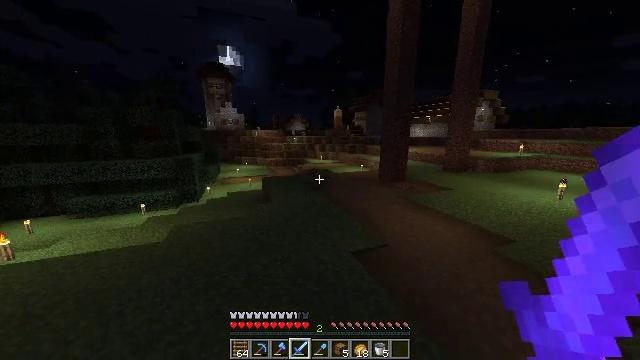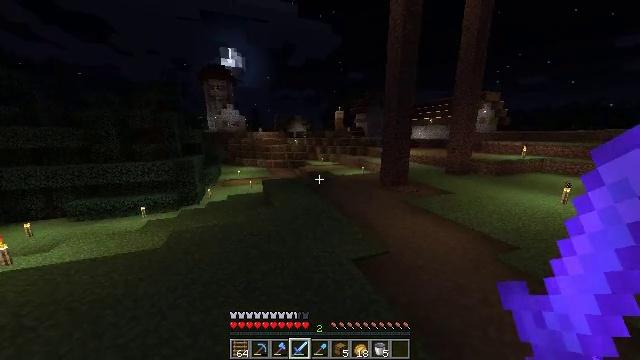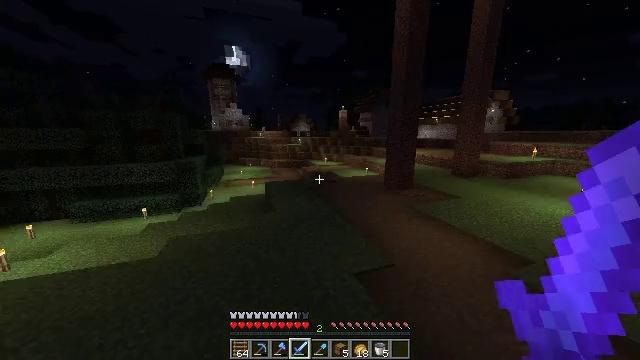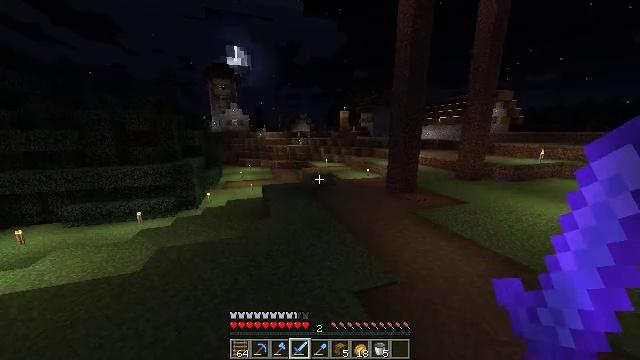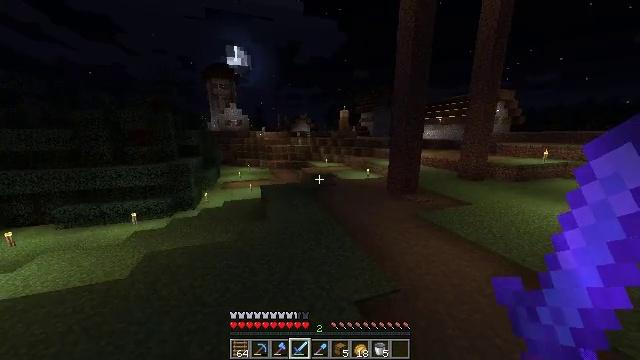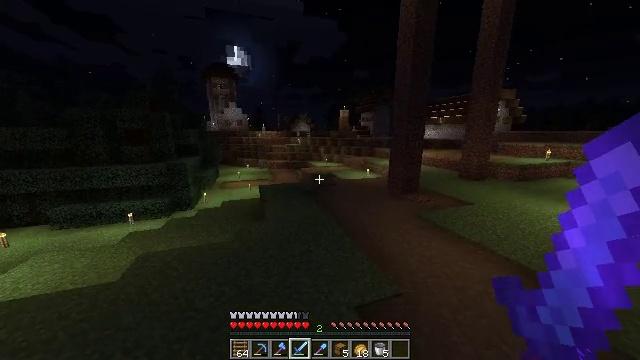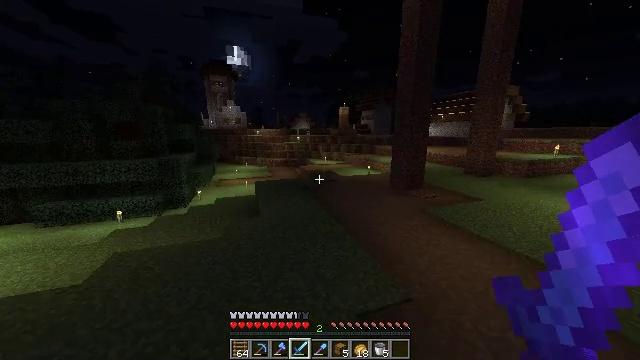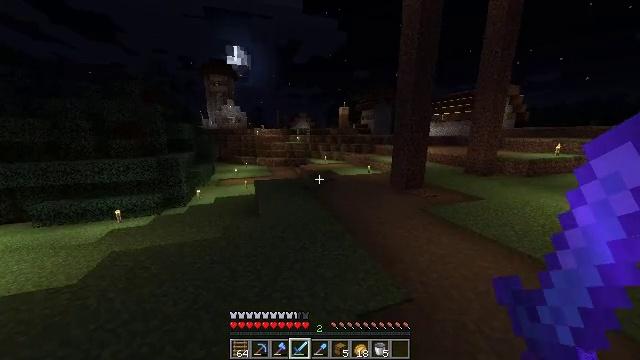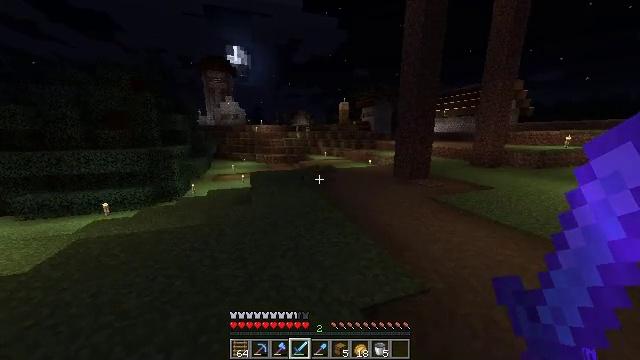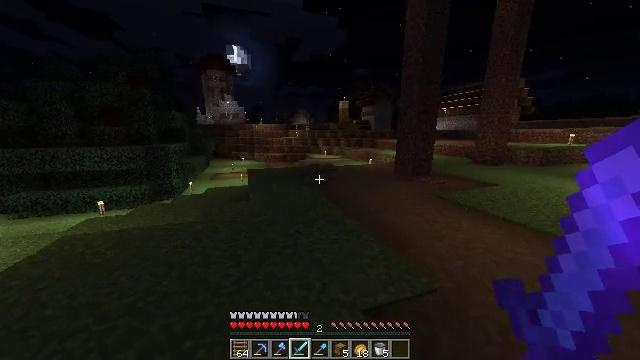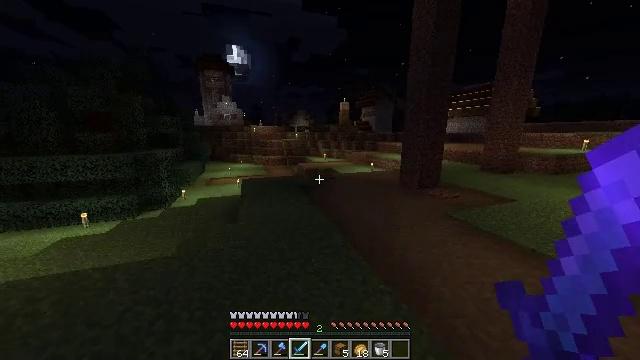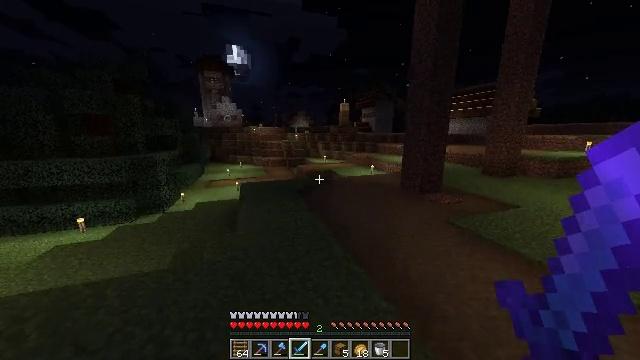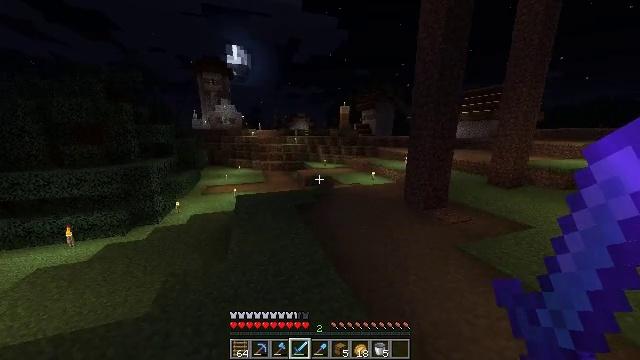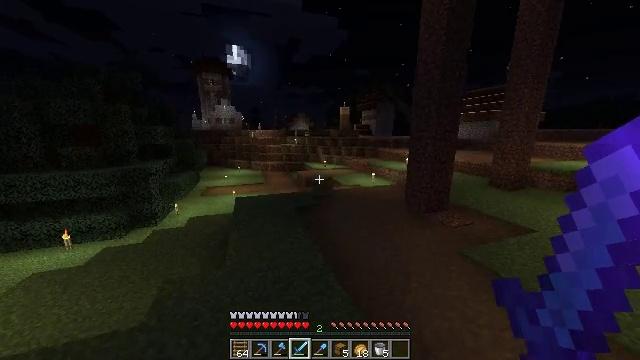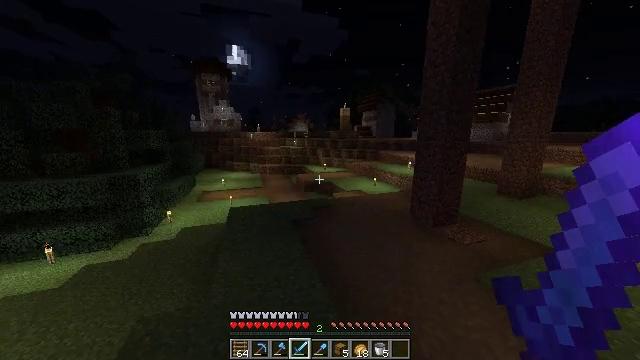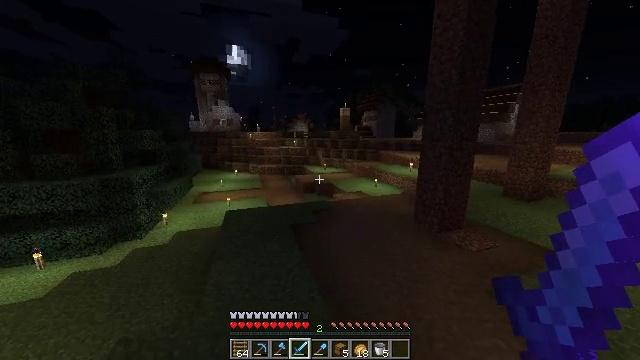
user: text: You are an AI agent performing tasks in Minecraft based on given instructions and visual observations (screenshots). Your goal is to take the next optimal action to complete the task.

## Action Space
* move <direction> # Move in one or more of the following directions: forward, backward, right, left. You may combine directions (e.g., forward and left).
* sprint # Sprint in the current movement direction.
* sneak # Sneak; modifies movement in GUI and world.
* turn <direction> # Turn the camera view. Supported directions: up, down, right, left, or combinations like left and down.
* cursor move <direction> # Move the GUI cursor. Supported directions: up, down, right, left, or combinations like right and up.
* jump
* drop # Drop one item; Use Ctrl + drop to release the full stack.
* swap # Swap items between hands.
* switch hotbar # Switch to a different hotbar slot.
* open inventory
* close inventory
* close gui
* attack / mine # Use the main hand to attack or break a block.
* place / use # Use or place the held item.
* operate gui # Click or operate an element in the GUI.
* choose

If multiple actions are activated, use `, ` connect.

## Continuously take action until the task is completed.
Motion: motion action
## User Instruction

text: Break the glass block.
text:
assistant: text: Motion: move forward, jump
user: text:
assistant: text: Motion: move forward, turn left, jump
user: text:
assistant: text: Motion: move forward, jump
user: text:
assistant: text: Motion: move forward, jump
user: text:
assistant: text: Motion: move forward, jump
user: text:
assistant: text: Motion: move forward, jump
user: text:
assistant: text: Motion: move forward, jump
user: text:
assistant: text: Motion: move forward, sprint, jump
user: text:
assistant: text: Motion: move forward, sprint, jump
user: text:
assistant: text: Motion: move forward, sprint, jump
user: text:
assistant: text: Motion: move forward, jump
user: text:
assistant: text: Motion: move forward, jump
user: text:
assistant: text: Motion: move forward, jump
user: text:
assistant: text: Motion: move forward, jump
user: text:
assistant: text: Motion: move forward, jump
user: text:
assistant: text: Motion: move forward, jump
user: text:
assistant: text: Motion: move forward, jump
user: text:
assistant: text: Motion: move forward, jump
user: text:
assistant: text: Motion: move forward, jump
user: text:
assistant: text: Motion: move forward, jump
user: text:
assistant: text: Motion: move forward, jump
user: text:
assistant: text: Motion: move forward, sprint, jump
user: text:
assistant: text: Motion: move forward, sprint, jump
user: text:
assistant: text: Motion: move forward, sprint, jump
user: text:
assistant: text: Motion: move forward, jump
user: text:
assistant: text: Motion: move forward, jump
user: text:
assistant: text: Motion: move forward, jump
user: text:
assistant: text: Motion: move forward, turn left, jump
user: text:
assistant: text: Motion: move forward, turn left and down, jump
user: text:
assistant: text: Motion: move forward, turn left and down, jump